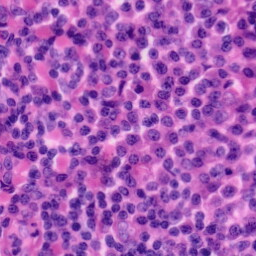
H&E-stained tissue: Tonsil